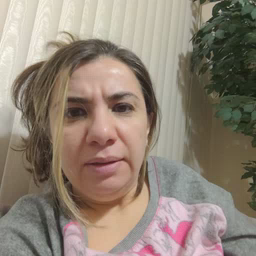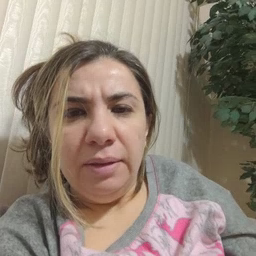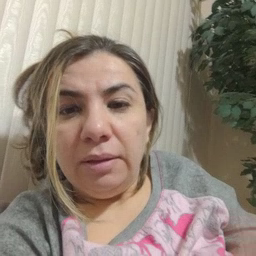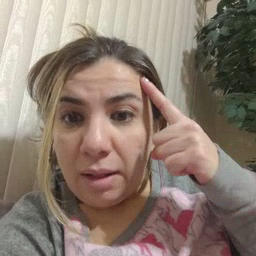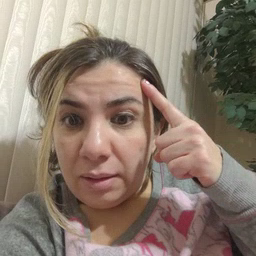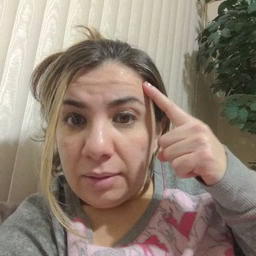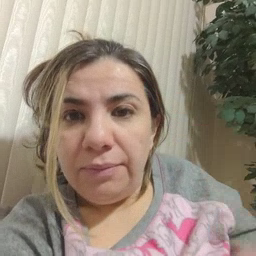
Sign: think